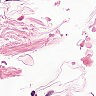
Metastatic tissue present: no